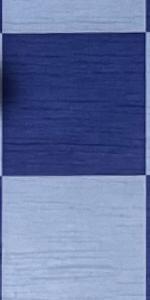
Label: Empty